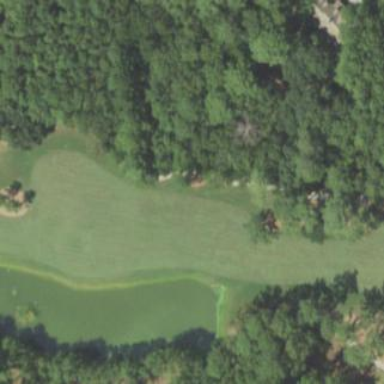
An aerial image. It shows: Area with grass used as rough in golf course.